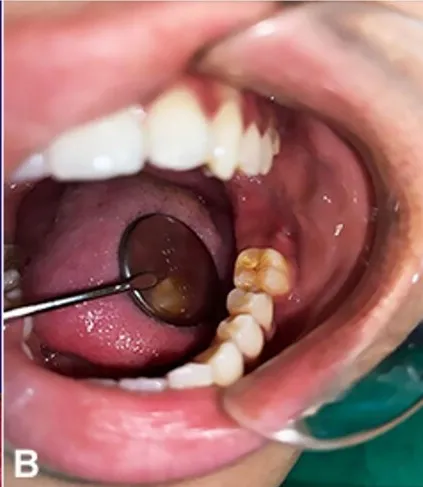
Gross view of:. Facial asymmetry, and ,extraoral swelling evident along the left side of the face.
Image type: medical_photograph (oral_photograph)